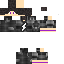
A male human skin with dark skin, wearing brown long hair dressed in a blue hoodie and black pants, featuring a closed mouth.